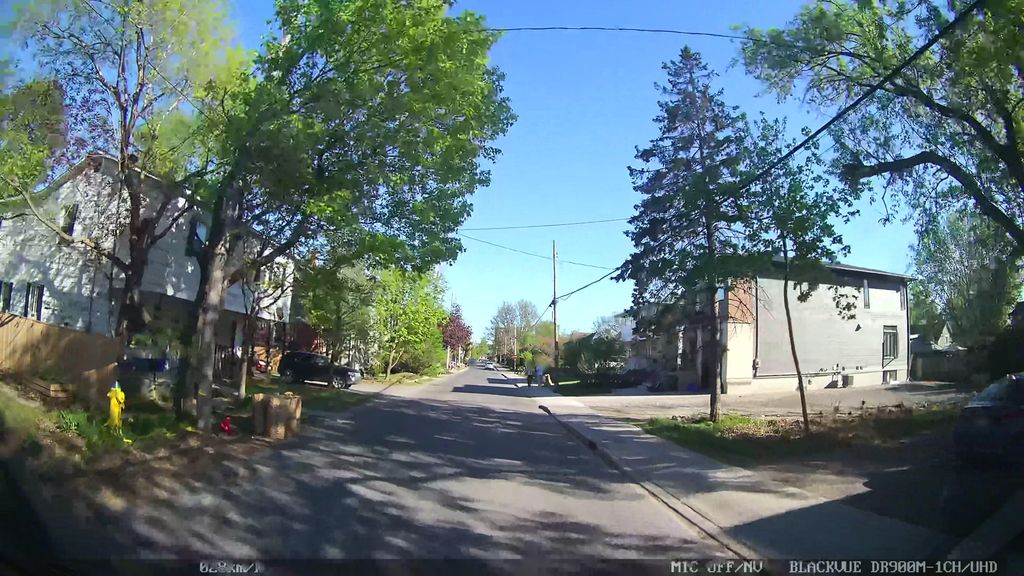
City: ottawa-gatineau